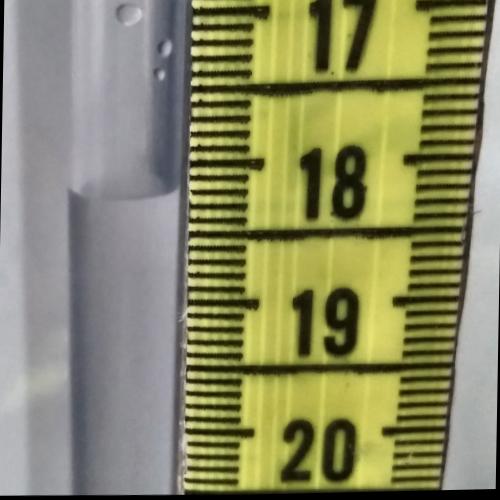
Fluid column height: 18.2 cm